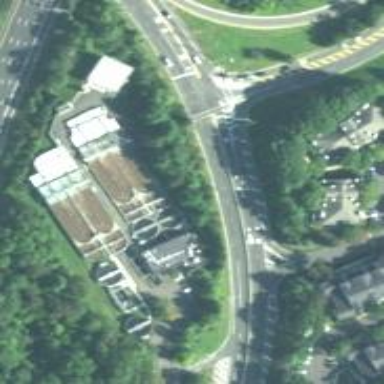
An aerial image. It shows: Junction.